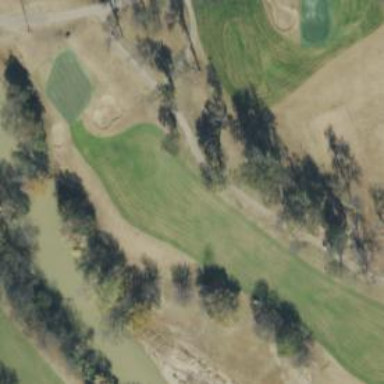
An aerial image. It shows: Golf hole.